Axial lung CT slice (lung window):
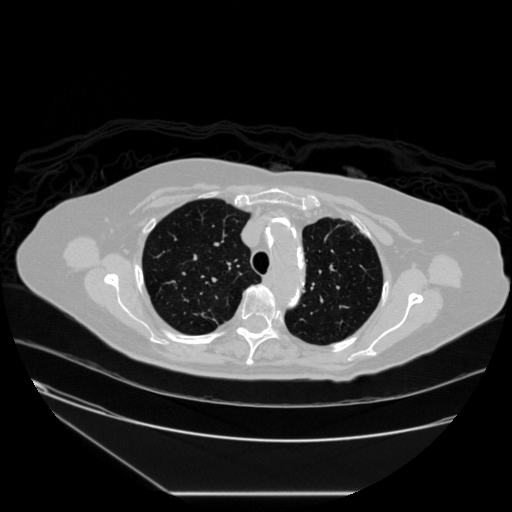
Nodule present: no